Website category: book
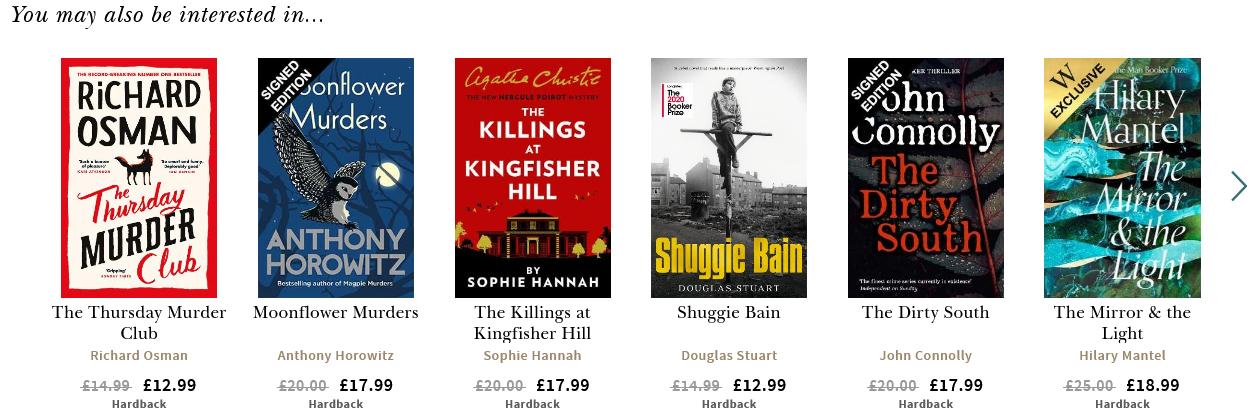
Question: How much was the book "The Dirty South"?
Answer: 17.99

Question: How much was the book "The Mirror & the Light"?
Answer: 18.99

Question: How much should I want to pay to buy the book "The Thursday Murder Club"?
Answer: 12.99

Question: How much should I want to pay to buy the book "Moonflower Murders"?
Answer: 17.99

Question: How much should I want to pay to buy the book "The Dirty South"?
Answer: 17.99

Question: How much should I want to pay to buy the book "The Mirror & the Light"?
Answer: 18.99

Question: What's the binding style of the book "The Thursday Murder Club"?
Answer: Hardback

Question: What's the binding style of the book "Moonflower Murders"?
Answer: Hardback

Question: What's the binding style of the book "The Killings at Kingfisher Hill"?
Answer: Hardback

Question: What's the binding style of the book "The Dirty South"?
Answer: Hardback

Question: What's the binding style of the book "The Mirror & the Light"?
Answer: Hardback

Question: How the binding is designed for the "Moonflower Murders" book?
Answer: Hardback

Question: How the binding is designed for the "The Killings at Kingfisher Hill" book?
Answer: Hardback

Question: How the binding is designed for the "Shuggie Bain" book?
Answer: Hardback

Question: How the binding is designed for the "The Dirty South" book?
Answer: Hardback

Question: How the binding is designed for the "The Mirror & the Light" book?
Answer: Hardback

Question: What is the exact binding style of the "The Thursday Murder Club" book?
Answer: Hardback

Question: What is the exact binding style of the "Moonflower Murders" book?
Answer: Hardback

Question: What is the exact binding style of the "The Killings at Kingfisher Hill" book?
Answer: Hardback

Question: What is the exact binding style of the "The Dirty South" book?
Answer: Hardback

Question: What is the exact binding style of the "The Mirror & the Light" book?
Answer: Hardback

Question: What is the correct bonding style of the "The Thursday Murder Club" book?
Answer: Hardback

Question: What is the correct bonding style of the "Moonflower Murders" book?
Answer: Hardback

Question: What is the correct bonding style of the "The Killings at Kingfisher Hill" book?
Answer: Hardback

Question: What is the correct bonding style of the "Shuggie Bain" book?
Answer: Hardback

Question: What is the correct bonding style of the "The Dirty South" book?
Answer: Hardback

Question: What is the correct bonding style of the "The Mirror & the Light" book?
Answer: Hardback

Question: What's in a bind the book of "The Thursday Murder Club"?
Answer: Hardback

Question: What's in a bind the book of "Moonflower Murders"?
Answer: Hardback

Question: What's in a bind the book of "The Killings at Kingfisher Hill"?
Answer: Hardback

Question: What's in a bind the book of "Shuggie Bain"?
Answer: Hardback

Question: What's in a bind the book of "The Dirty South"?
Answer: Hardback

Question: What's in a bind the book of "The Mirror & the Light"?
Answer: Hardback

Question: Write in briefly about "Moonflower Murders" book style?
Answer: Hardback

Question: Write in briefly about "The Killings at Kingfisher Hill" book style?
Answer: Hardback

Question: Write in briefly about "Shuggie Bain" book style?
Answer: Hardback

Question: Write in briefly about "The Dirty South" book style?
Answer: Hardback

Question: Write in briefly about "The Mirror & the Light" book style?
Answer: Hardback

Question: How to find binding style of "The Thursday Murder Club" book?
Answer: Hardback

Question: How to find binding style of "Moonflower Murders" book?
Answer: Hardback

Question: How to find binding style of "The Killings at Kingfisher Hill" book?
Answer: Hardback

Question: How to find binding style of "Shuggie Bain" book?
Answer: Hardback

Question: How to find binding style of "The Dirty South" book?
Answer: Hardback